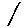
Label: line